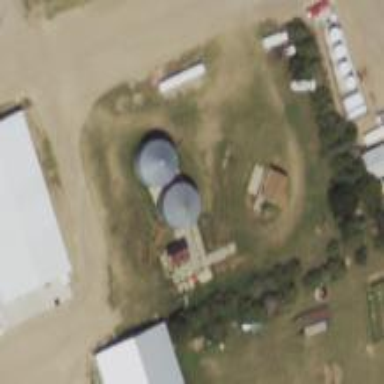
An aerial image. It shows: Silo.